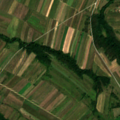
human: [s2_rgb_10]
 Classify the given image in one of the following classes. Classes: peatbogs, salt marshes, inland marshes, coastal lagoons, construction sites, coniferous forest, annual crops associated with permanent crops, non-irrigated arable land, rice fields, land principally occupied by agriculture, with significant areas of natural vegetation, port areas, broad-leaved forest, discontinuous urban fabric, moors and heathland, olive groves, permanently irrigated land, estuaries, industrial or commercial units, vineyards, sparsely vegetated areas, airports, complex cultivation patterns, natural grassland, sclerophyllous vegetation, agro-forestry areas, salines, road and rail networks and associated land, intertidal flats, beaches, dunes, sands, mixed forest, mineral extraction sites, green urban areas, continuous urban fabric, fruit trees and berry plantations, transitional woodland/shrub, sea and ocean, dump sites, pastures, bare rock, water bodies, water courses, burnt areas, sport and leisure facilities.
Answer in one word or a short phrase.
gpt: non-irrigated arable land, complex cultivation patterns, land principally occupied by agriculture, with significant areas of natural vegetation, broad-leaved forest